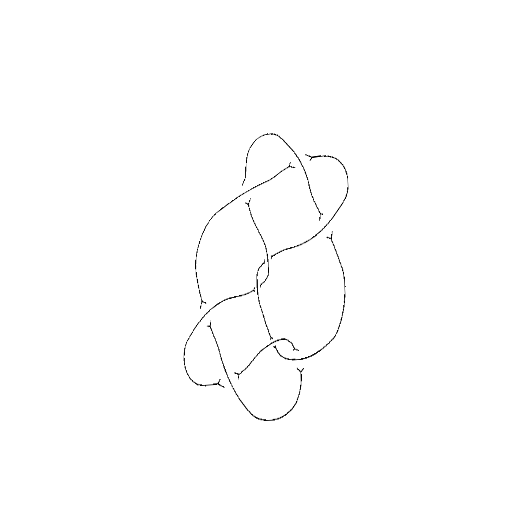
Crossing number: 9